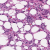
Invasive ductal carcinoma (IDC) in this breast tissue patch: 0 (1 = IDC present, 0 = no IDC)